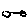
Label: circle